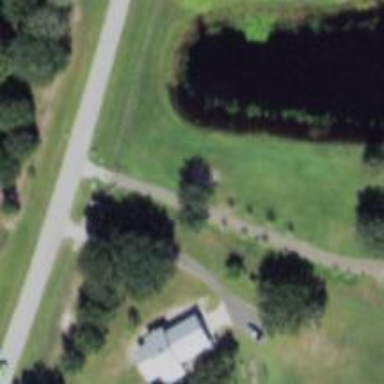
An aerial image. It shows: Driveway.